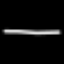
Label: line